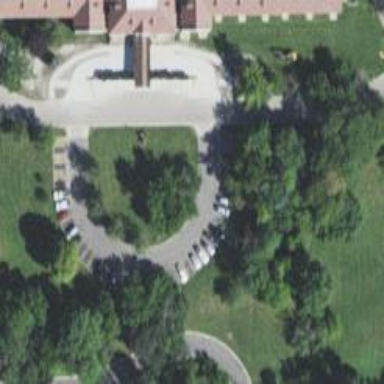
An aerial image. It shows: Historical site featuring war memorial.